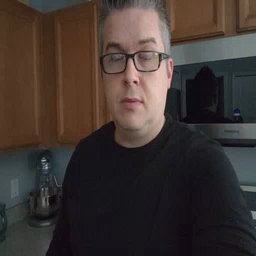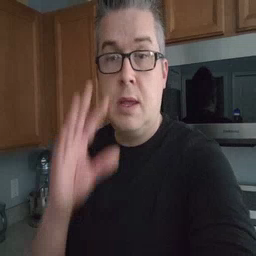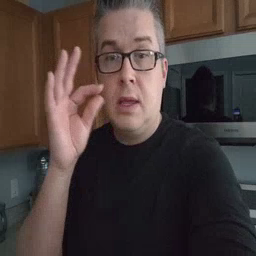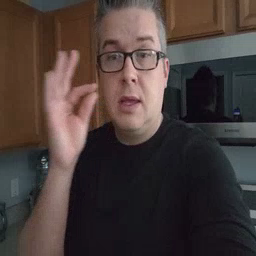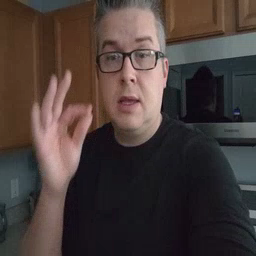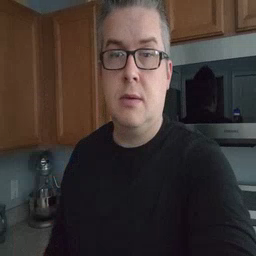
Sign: cat